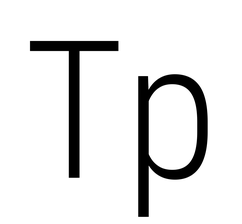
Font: Roboto_Condensed_Light